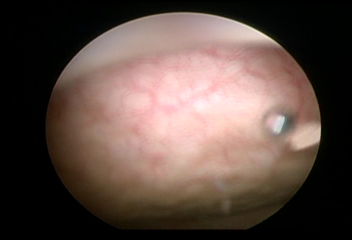
Modality: WLC
Class: Normal mucosa
Bladder cancer association: No